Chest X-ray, PA view. Patient: 69 years old, sex M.
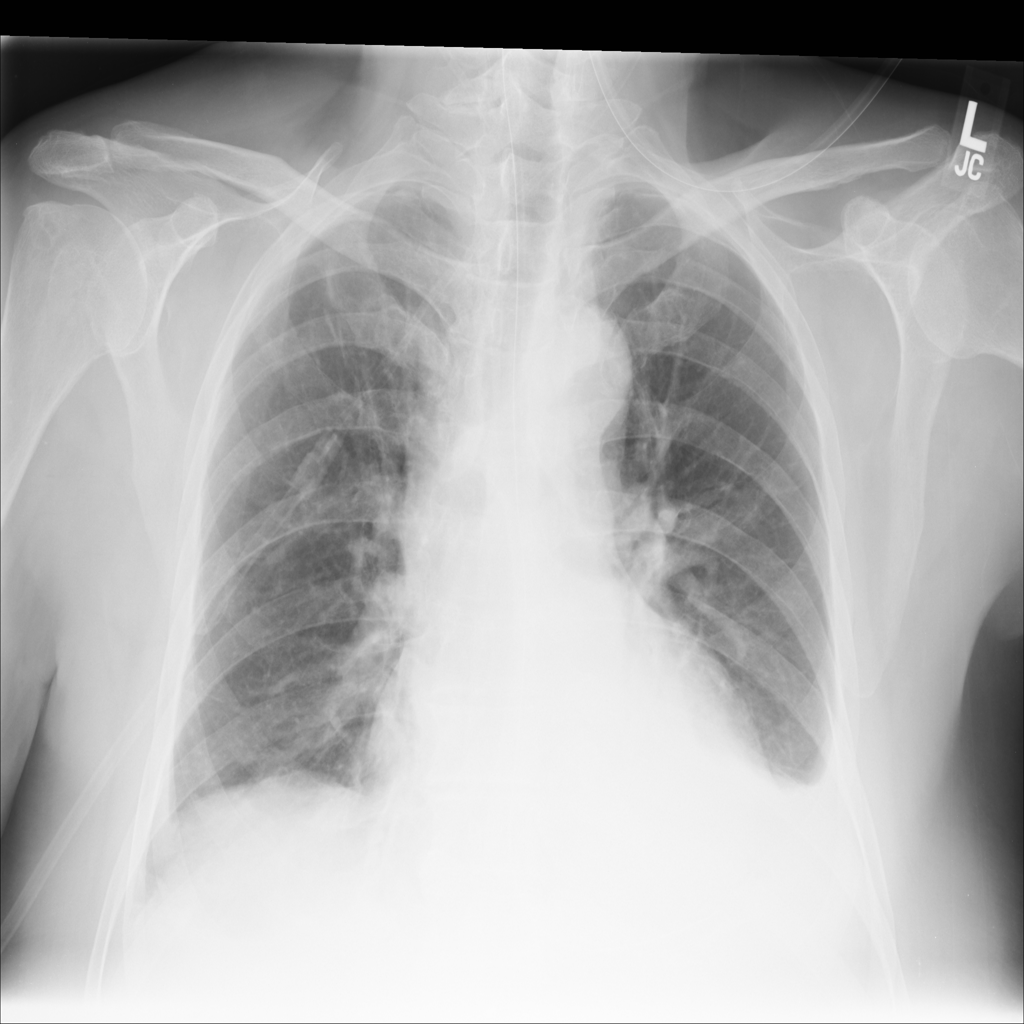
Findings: Atelectasis